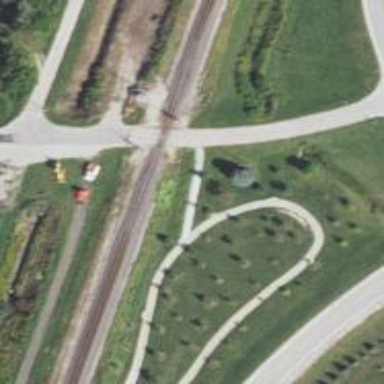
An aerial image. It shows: Railway level crossing.